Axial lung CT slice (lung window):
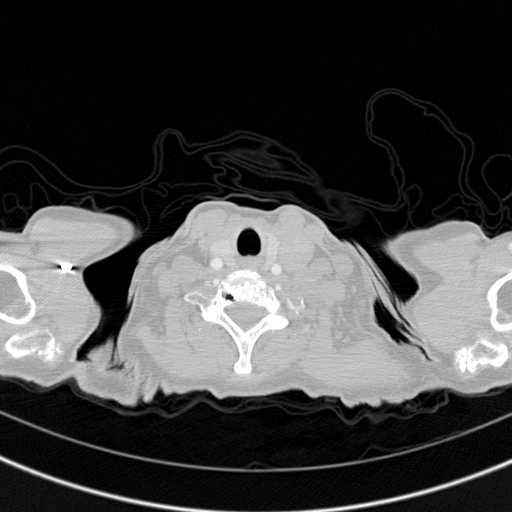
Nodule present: no